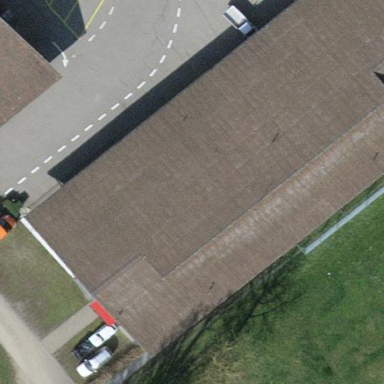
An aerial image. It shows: Fire station building.